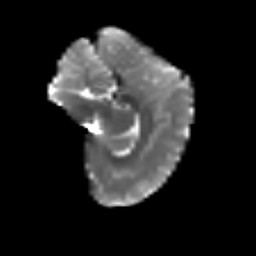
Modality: T2w
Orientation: sagittal
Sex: male
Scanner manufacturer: siemens
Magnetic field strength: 3 T
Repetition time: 5 s
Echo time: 0.071 s